Question: I created a folder under
> {HKEY_LOCAL_MACHINE\Software\MyKeys}
MyKeys folder contains two SubKeys
> MyKeys==>MF This folder contains a string Weekday with Data Mon,Tue,Wed,Thu,Fri,Sat,SunMyKeys==>TF This folder contains a string Weekday with data Tue,Wed,Thu,Fri,Sat
What I'm trying to accomplish is to read the data from the first key and parse it and store it in a variable so I can later use it in my C# console application to see if the current day is in one of the items in that registry.
Here's how I try to get to that location.
'''
RegistryKey registryKey = Registry.LocalMachine.OpenSubKey("Software\MyKeys");
'''
However, registryKey is null. But if I change the location
'''
RegistryKey registryKey = Registry.LocalMachine.OpenSubKey("Software\Intel");
'''
It will read that location.
Any suggestions on how I can accomplish this? Is there a special permission required for that location to be accessed from applications?
EDIT:
Here's an image to make it a little clear.

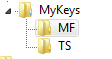
Answer: try:
'''
RegistryKey rk = RegistryKey.OpenBaseKey(RegistryHive.LocalMachine, Environment.Is64BitOperatingSystem ? RegistryView.Registry64 : RegistryView.Registry32).OpenSubKey("Software\MyKeys");
string filePath = (string)rk.GetValue("Weekday");
'''
Registry keys get stored in a different location on a 64 bit machine. although they are visible in that location if you use Regedit they are really located in a different location
On 64-bit Windows, portions of the registry entries are stored separately for 32-bit application and 64-bit applications and mapped into separate logical registry views using the registry redirector and registry reflection, because the 64-bit version of an application may use different registry keys and values than the 32-bit version. There are also shared registry keys that are not redirected or reflected.
<URL>